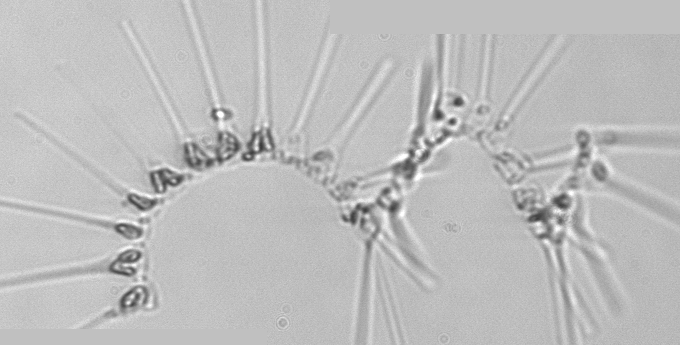
Label: Asterionellopsis_glacialis